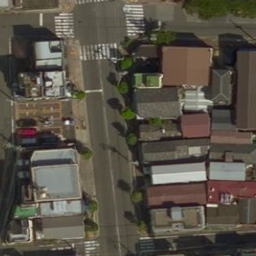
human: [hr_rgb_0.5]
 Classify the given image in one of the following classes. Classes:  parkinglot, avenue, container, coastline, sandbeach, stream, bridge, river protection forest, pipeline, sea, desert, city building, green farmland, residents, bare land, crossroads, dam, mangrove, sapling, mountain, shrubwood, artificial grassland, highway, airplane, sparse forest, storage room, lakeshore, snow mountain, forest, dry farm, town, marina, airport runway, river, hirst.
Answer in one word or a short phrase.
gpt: city building